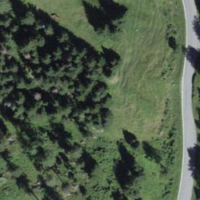
EUNIS habitat code: 43
Species observed at this site:
Dactylorhiza maculata